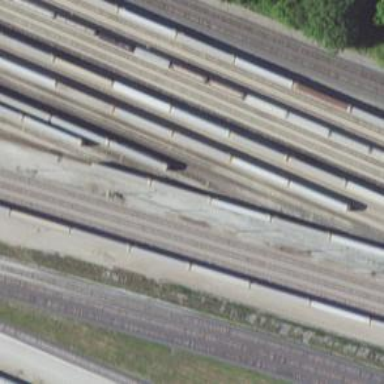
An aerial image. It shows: Railway yard in service.